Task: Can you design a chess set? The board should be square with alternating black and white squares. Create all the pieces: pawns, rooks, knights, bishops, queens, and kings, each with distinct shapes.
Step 31:
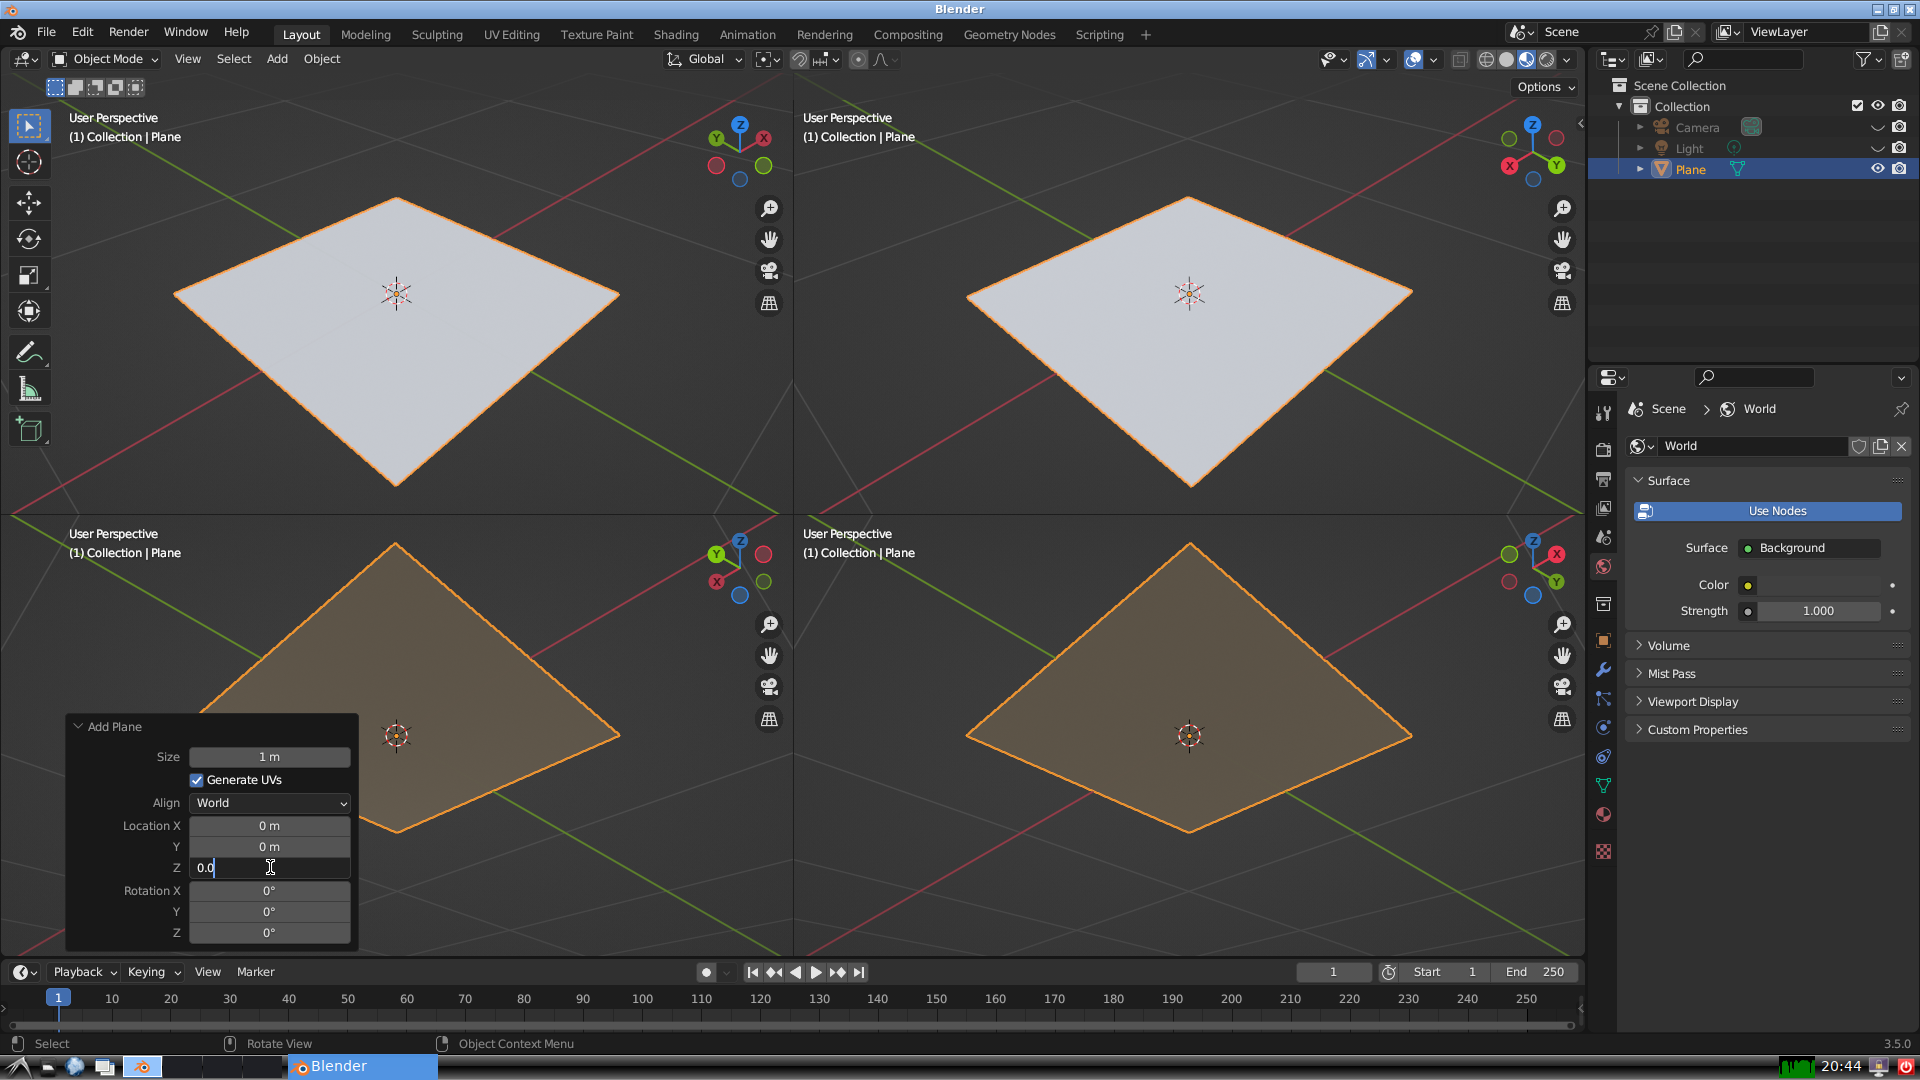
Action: {"key_press": ['Return']}